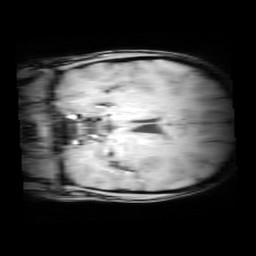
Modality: MP2RAGE
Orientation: coronal
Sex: female
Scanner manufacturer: siemens
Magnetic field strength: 3 T
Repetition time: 5 s
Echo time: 0.00368 s